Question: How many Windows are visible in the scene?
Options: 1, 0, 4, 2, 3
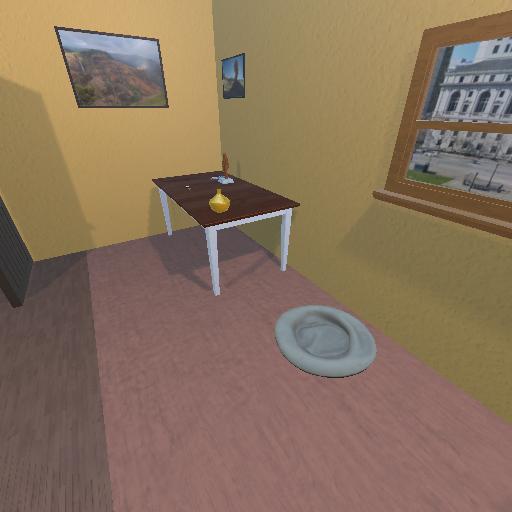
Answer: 1